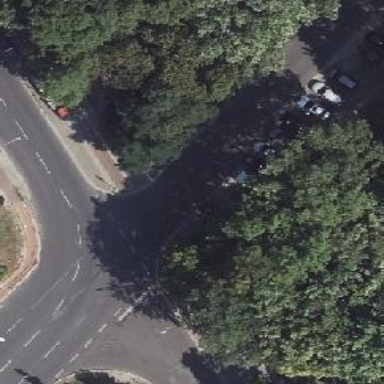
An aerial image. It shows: Unmarked road crossing.